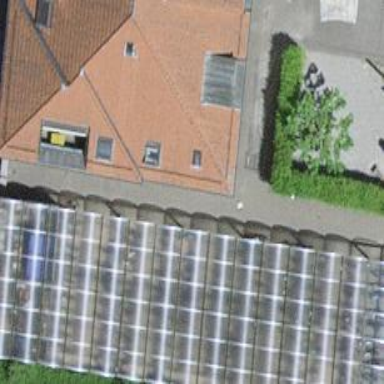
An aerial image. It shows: View of roof of building.